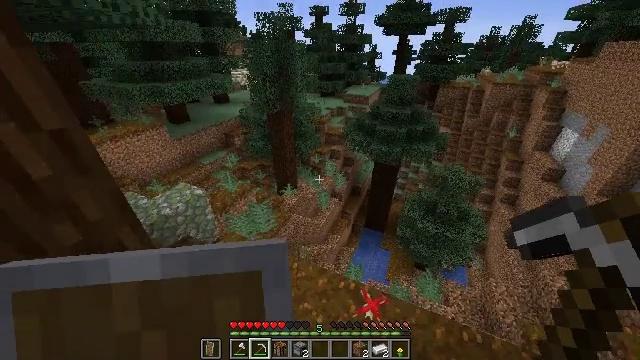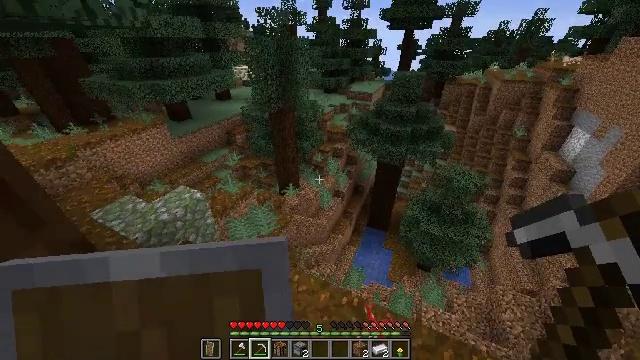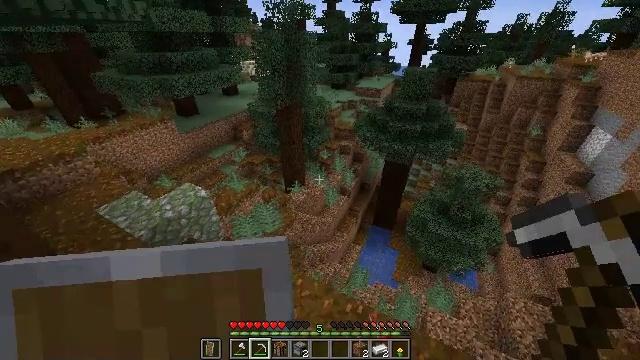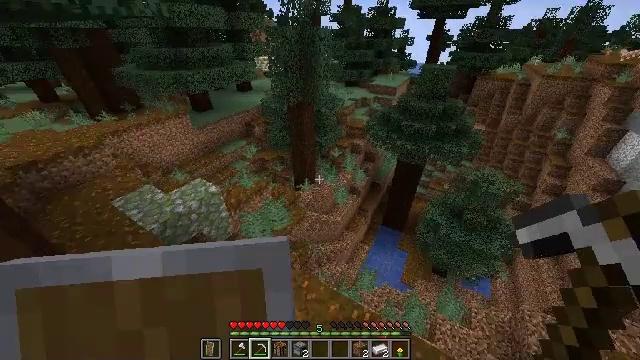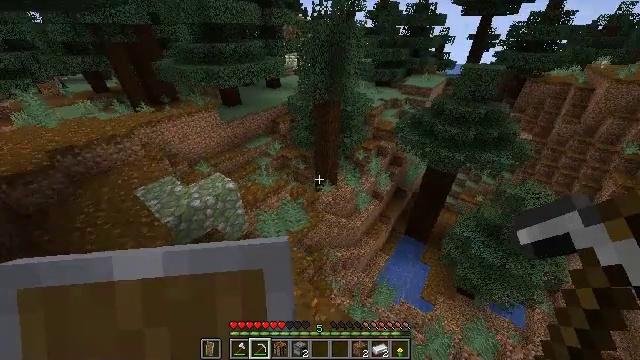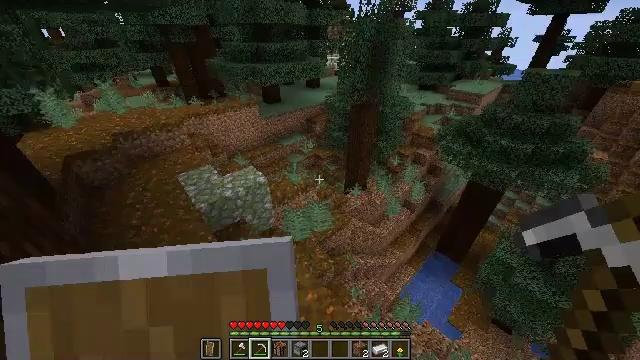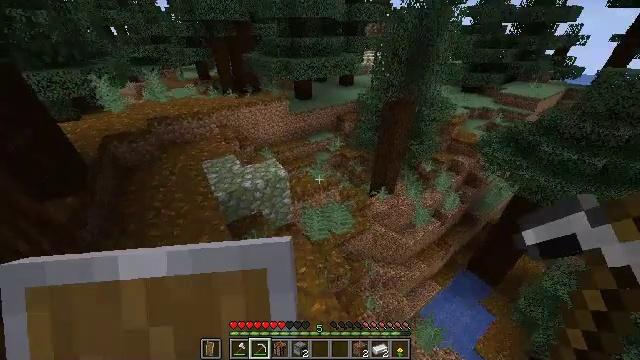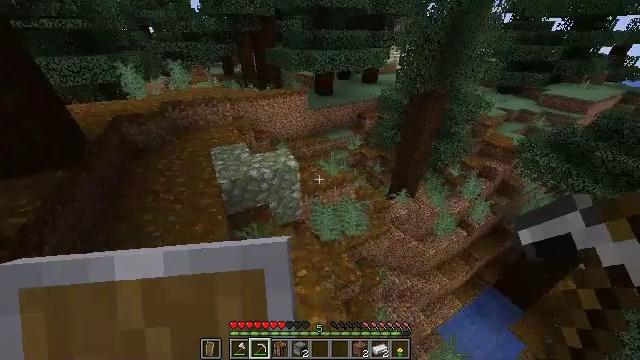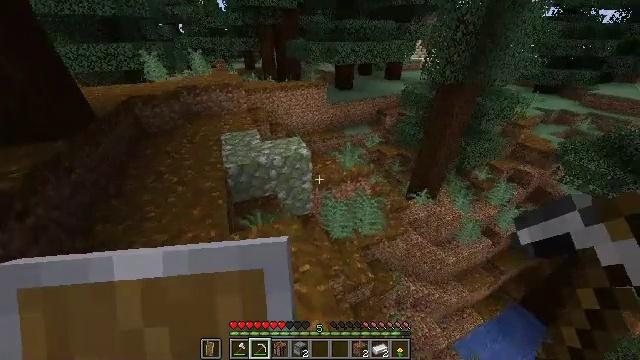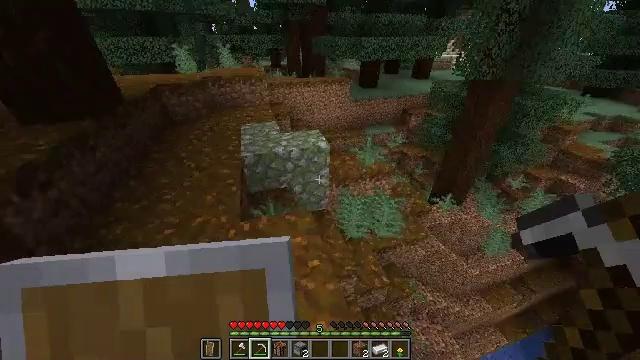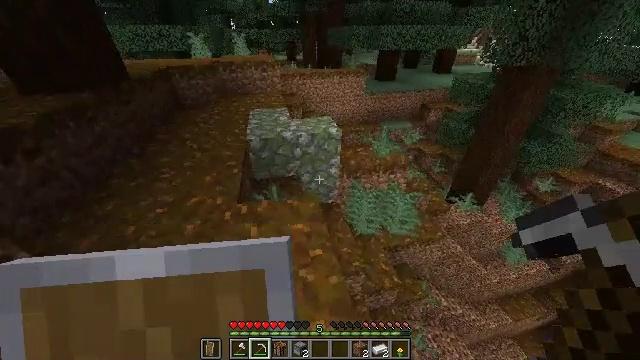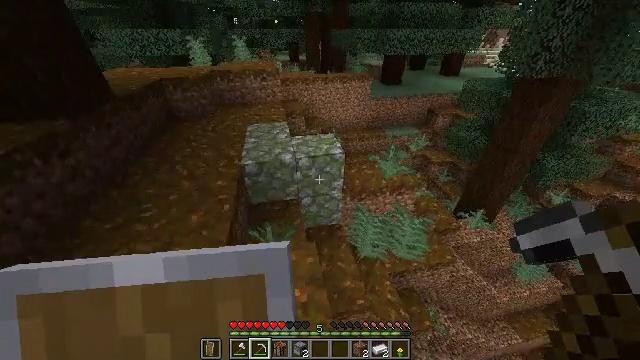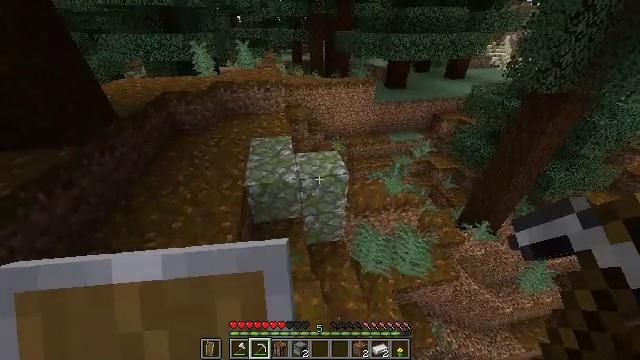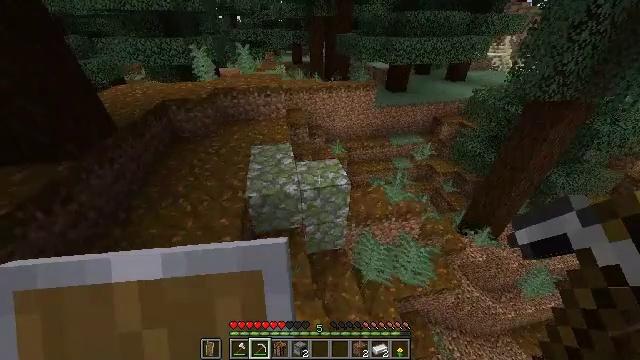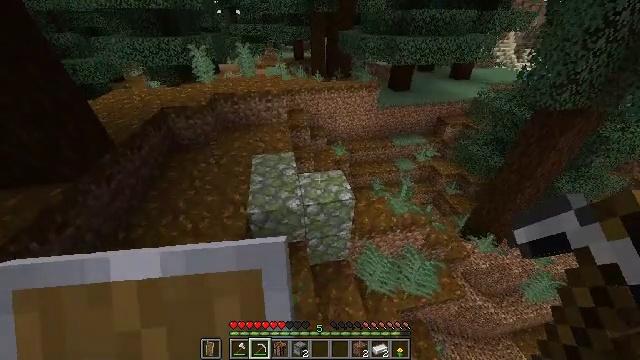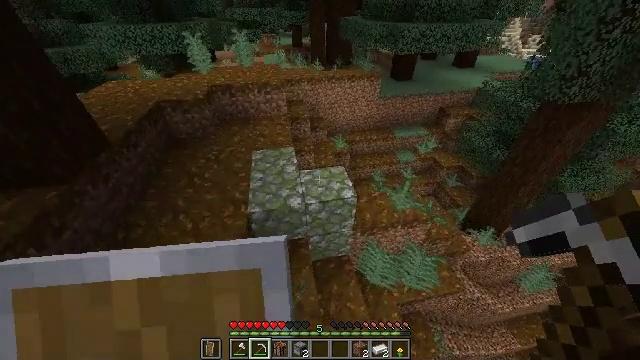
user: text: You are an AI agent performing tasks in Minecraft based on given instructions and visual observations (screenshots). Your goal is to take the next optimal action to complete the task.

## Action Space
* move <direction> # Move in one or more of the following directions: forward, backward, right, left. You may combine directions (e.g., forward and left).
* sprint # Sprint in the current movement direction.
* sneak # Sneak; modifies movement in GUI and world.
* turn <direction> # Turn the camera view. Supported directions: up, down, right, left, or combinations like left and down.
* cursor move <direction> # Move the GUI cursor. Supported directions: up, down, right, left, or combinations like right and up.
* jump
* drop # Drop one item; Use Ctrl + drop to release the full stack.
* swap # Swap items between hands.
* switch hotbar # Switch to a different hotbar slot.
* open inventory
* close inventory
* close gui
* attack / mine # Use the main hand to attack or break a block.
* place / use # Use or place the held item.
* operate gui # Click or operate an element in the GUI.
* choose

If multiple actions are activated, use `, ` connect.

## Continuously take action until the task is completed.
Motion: motion action
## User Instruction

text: Clear the sweet berry bush to collect the sweet berries.
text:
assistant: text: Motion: move forward, sprint, turn down, jump
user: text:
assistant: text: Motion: move forward, sprint, turn left and down, jump
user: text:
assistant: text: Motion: move forward, sprint, turn left, jump
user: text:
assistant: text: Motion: move forward, sprint, turn left, jump
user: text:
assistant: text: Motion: move forward, sprint, turn left, jump
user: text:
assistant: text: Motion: move forward and move left, sprint, turn left, jump
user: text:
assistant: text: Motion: move forward and move left, sprint, turn left, jump
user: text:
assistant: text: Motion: move forward and move left, sprint, turn left, jump
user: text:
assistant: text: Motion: move forward and move left, sprint, turn left, jump
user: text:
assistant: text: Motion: move forward and move left, sprint, turn left, jump
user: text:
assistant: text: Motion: move forward and move left, sprint, jump
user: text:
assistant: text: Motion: move forward and move left, sprint, jump
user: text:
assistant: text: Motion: move forward and move left, sprint, jump
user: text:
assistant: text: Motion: move forward and move left, sprint, turn down, jump
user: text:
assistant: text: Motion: move forward and move left, sprint, turn down, jump
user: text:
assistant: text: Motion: move forward and move left, sprint, turn down, jump
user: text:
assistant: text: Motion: move forward and move left, sprint, jump
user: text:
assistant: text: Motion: move forward and move left, sprint, jump
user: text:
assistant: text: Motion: move forward and move left, sprint, turn up, jump
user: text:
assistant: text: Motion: move forward and move left, sprint, turn up, jump
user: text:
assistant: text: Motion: move forward and move left, sprint, turn right and up, jump
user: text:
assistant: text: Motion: move forward and move left, sprint, turn right and up, jump
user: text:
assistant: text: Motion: move forward and move left, sprint, turn up, jump
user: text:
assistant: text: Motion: move forward and move left, sprint, jump
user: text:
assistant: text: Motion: move forward and move left, sprint, jump
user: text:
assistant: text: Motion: move forward, sprint, jump
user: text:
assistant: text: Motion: move forward, sprint, jump
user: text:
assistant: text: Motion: move forward, sprint, jump
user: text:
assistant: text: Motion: move forward, sprint, jump
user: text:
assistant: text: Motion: move forward, sprint, jump